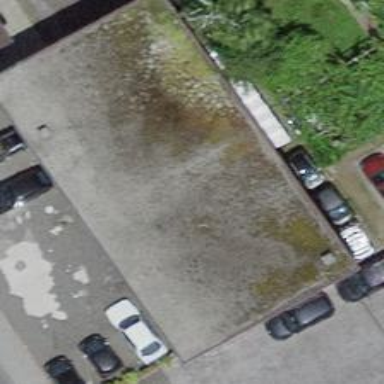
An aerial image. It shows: Building that houses car repair shop.